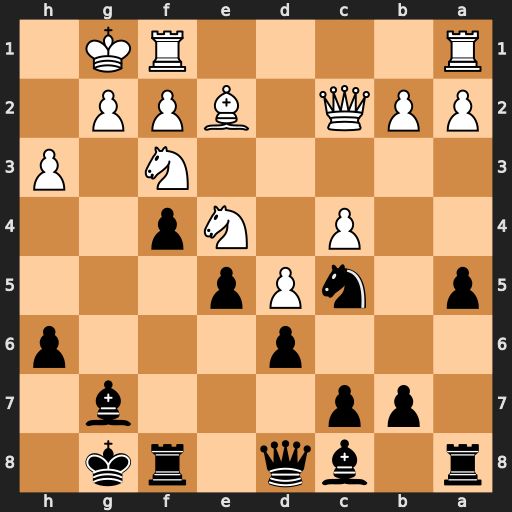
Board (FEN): r1bq1rk1/1pp3b1/3p3p/p1nPp3/2P1Np2/5N1P/PPQ1BPP1/R4RK1
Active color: b
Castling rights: -
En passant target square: -
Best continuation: Nxe4 Qxe4 Bf5 Qxf5 Rxf5